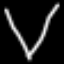
Label: diamond